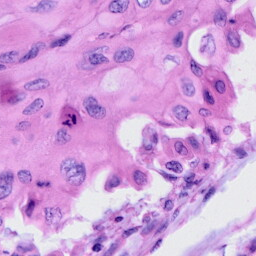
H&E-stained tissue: Cervix